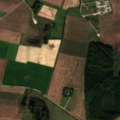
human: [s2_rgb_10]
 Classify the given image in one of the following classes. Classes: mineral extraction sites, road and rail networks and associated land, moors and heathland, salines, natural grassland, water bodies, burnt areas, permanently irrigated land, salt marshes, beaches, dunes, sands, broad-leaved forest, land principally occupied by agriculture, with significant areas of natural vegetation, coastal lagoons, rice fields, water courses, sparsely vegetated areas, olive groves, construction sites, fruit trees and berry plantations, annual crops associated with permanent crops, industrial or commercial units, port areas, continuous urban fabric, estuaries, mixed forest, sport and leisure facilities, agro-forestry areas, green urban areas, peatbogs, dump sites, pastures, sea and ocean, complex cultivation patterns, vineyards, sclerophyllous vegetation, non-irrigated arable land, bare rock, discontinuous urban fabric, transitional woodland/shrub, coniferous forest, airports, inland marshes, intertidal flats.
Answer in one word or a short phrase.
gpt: non-irrigated arable land, pastures, complex cultivation patterns, broad-leaved forest